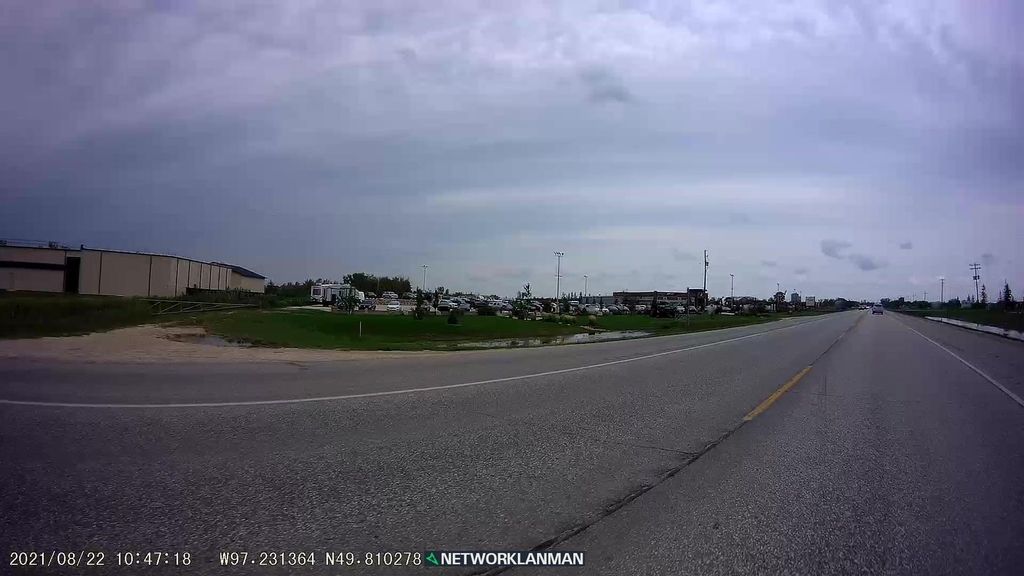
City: winnipeg